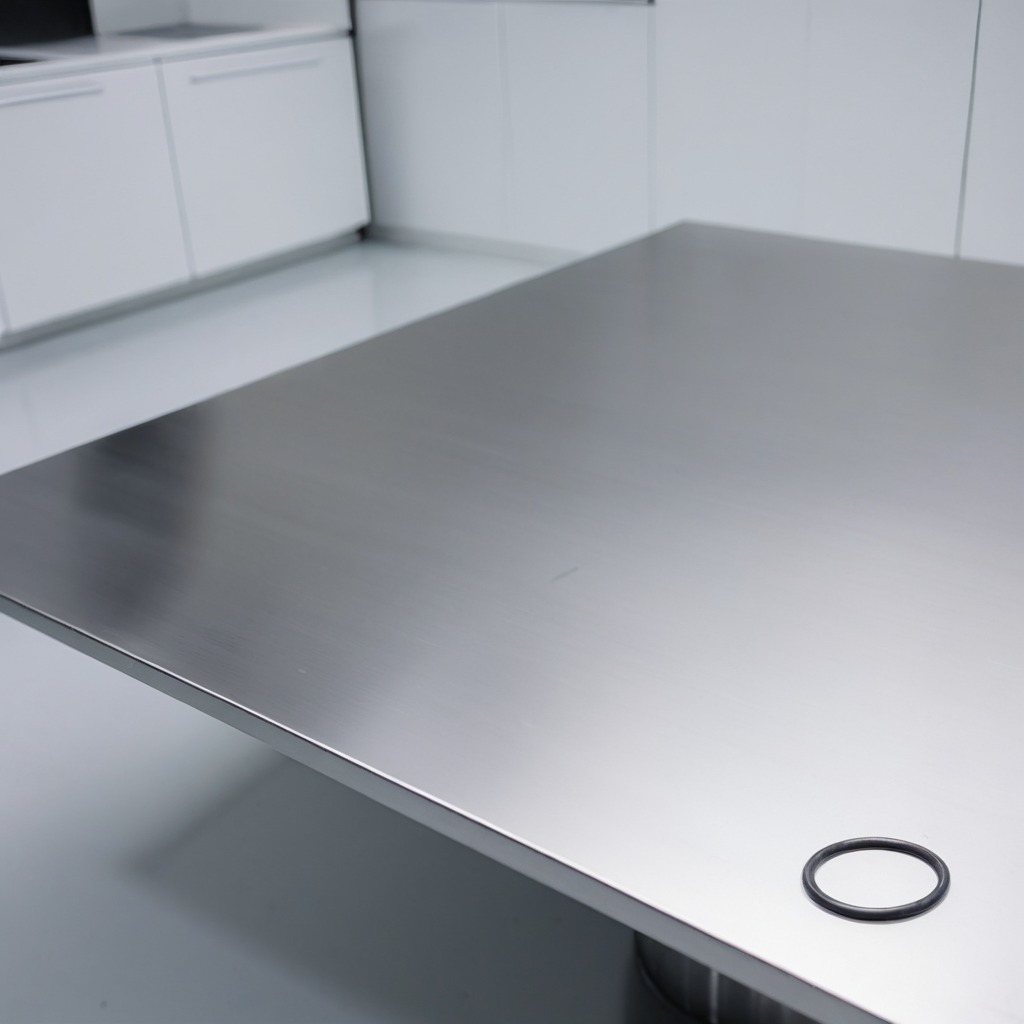
A rubber O-ring is lying on a stainless steel table in a high-end prototyping lab.